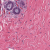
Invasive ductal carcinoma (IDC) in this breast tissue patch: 0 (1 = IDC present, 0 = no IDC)